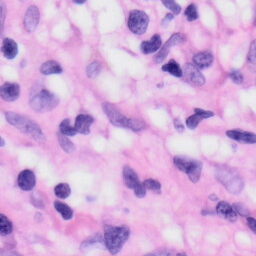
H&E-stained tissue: Skin